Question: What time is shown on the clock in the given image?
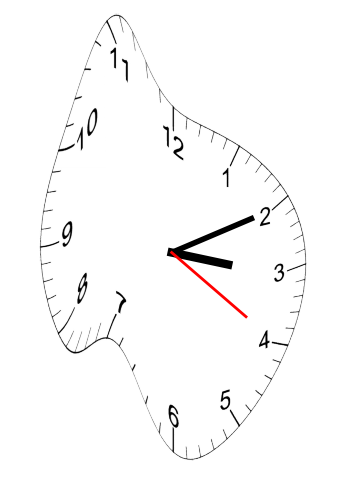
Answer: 03:10:20